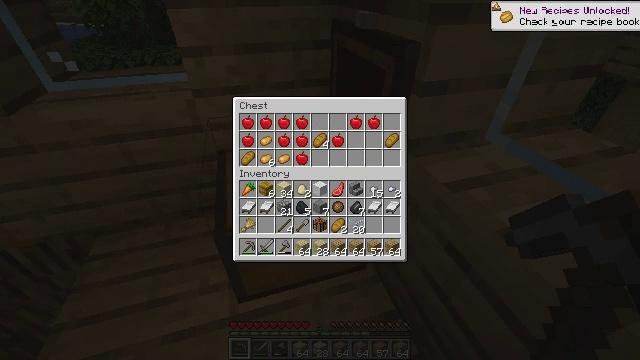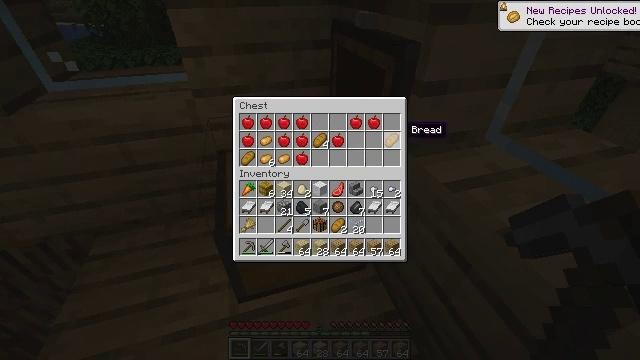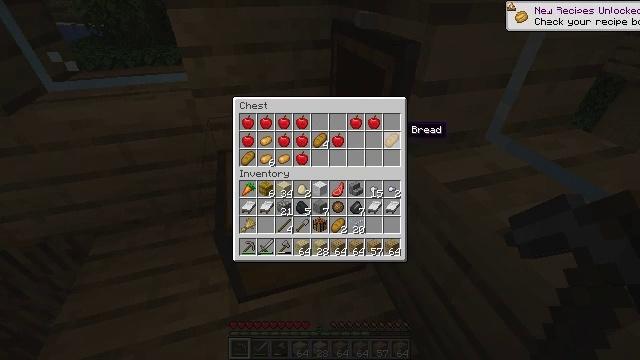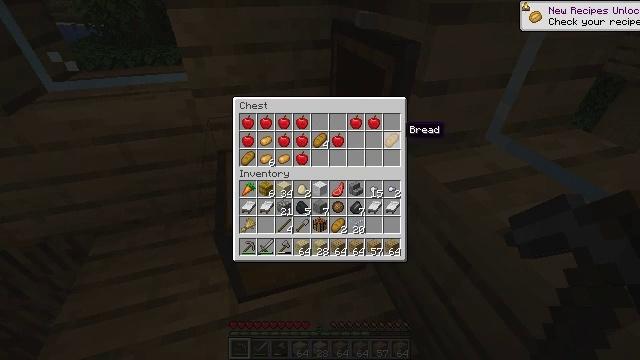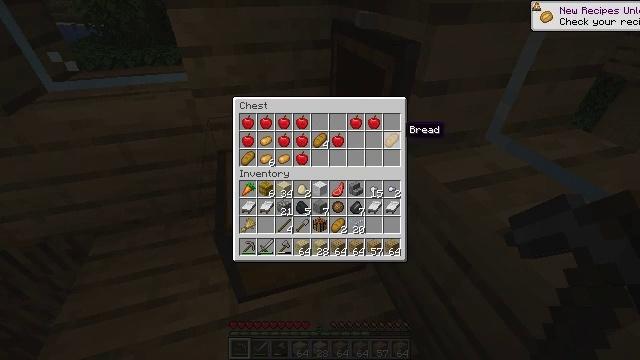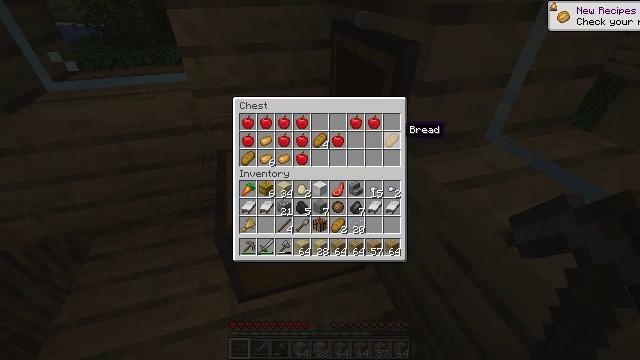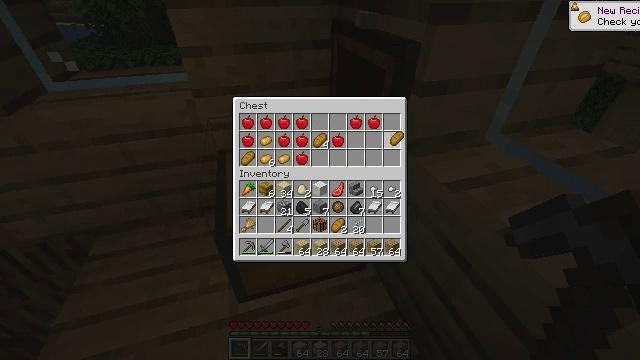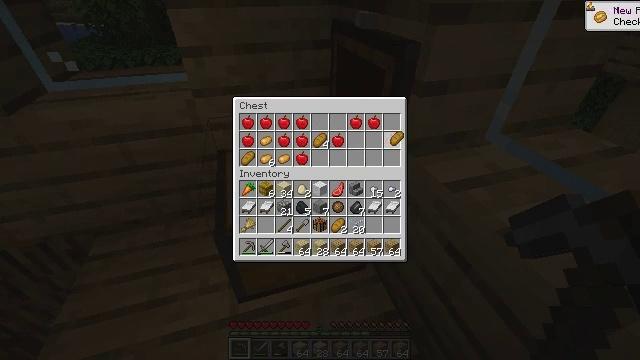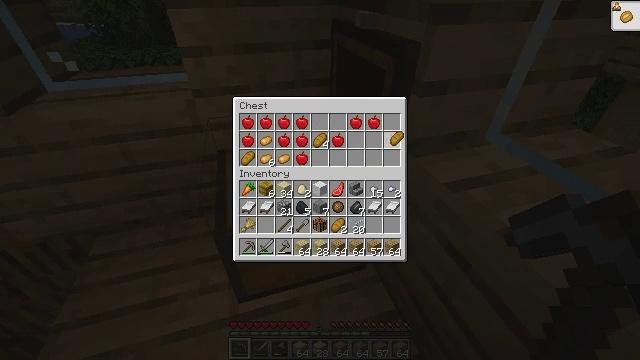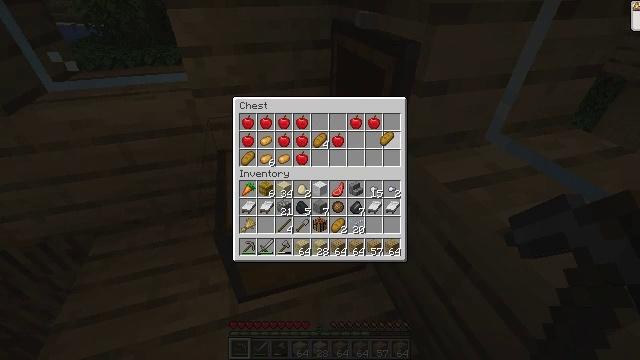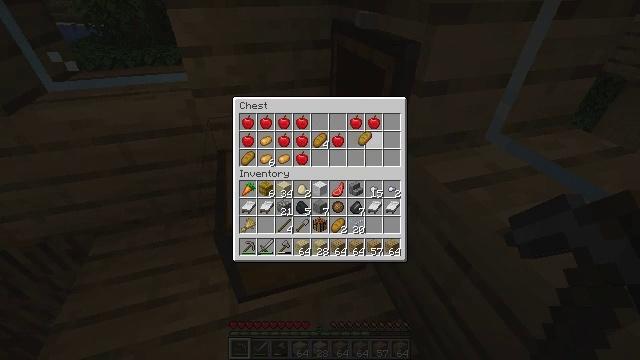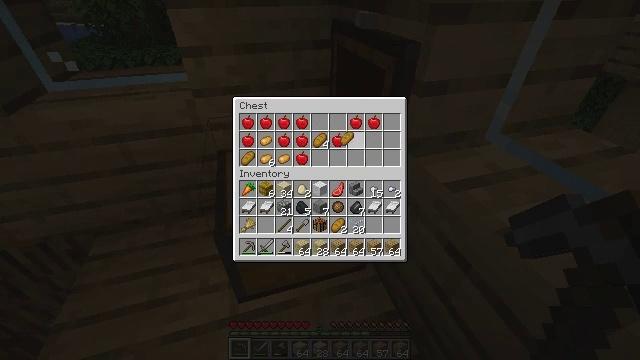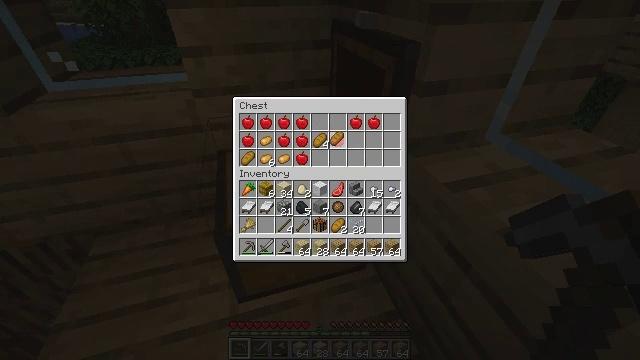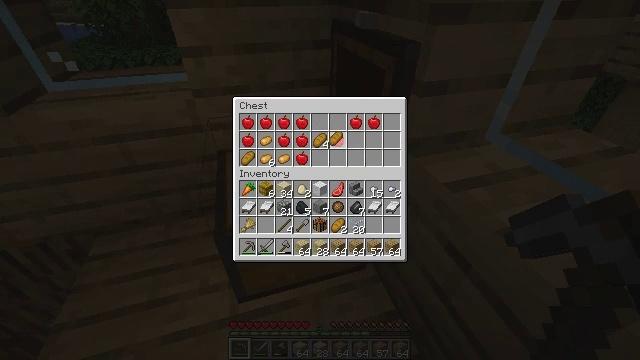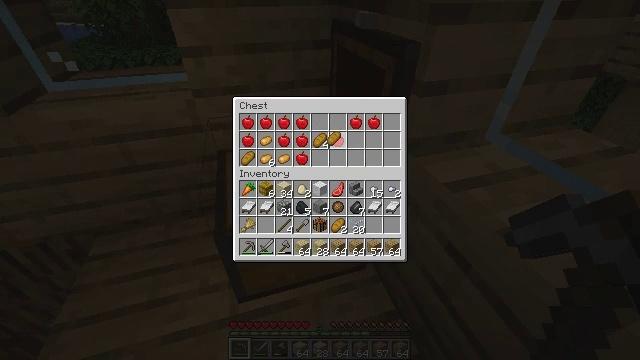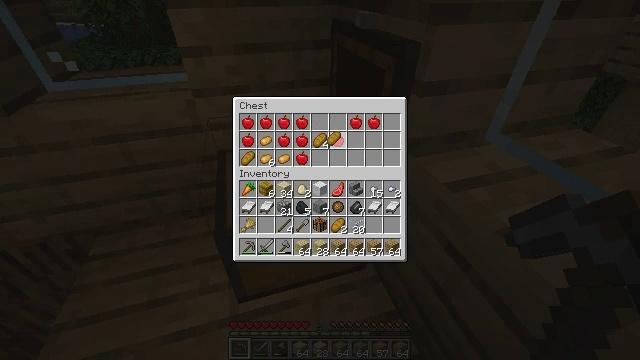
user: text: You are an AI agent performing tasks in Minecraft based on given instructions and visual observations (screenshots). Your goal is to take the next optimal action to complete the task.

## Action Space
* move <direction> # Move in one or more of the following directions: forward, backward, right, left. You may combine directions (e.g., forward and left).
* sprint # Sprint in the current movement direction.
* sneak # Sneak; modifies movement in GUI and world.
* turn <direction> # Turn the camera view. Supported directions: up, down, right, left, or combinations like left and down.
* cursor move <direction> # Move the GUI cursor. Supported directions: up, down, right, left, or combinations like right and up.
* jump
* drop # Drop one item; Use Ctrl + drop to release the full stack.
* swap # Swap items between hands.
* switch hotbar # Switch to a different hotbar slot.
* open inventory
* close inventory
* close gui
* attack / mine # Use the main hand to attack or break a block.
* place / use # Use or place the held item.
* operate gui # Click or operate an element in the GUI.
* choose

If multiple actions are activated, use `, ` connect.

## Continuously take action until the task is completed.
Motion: motion action
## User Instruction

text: Break the white bed to relocate it.
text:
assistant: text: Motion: no_op
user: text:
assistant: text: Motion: no_op
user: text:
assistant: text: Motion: no_op
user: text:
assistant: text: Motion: no_op
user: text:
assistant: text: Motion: no_op
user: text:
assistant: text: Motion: operate gui
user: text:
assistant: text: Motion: operate gui
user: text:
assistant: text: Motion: operate gui
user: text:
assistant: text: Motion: cursor move left
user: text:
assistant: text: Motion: cursor move left
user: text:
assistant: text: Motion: cursor move left
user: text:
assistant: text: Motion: cursor move left
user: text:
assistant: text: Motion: no_op
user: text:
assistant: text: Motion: no_op
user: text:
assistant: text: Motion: no_op
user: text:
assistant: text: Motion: no_op
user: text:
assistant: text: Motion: no_op
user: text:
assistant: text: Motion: no_op
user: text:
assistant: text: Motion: no_op
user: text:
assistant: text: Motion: no_op
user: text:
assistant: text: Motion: no_op
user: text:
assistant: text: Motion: no_op
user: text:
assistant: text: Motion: no_op
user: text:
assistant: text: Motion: no_op
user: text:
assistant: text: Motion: no_op
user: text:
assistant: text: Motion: operate gui
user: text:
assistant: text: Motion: operate gui
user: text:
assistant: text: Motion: operate gui
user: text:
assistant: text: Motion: no_op
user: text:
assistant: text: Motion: cursor move left